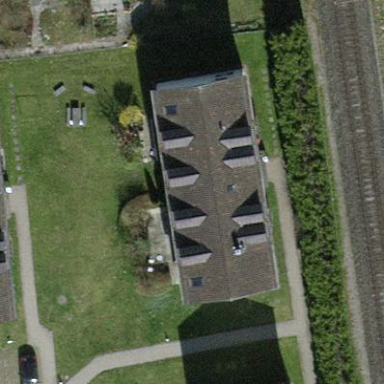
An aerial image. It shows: Building with tiled roof.